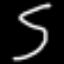
Label: squiggle